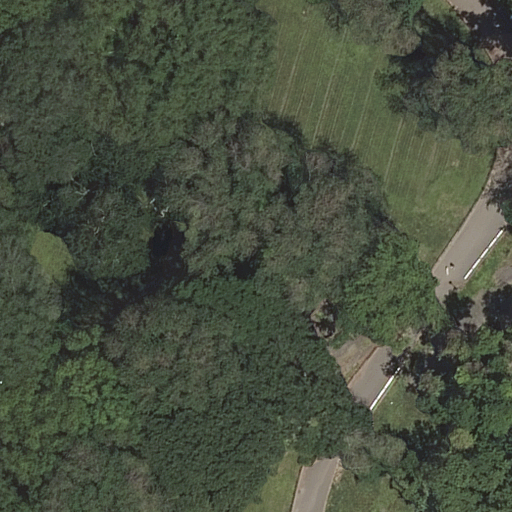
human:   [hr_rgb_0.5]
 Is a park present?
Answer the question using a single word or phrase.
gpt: yes

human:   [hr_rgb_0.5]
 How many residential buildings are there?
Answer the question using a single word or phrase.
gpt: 0

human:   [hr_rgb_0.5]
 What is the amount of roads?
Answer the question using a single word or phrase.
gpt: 1

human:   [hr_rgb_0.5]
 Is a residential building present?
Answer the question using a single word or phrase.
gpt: no

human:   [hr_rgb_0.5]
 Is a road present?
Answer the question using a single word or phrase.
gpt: yes

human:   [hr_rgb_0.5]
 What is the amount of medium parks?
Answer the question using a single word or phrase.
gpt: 0

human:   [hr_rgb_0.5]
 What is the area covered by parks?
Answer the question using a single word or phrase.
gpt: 10627m2

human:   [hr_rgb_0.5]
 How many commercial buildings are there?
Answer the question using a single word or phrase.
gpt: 0

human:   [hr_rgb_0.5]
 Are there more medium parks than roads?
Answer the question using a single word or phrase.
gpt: no

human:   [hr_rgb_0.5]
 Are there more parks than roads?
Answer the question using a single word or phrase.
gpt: no

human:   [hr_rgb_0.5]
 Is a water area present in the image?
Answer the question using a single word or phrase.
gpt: no

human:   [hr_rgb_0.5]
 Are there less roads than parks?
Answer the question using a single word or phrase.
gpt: no

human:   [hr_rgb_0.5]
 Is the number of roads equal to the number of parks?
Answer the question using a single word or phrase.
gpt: yes

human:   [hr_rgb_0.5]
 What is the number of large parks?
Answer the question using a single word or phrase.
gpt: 1

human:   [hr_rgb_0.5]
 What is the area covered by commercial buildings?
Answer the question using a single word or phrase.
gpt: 0m2

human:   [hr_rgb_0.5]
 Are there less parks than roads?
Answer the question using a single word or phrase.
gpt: no

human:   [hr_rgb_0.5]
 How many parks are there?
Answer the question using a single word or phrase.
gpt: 1

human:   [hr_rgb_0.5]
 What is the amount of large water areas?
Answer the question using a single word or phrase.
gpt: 0

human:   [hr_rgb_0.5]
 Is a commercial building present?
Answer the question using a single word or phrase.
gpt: no

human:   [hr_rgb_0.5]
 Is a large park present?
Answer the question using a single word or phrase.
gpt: yes

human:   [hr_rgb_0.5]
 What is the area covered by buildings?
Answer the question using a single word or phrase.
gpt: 0m2

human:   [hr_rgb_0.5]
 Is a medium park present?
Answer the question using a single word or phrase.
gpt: no

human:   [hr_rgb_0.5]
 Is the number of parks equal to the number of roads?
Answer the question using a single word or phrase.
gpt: yes

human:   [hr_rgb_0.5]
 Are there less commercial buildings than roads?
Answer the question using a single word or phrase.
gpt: yes

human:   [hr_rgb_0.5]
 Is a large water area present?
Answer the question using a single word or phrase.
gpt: no

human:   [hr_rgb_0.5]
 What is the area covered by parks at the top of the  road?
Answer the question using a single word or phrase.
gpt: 10627m2

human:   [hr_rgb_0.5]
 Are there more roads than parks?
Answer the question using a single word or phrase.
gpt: no

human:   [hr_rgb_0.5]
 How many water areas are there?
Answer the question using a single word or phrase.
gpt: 0

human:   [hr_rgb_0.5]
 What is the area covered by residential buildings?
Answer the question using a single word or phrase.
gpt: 0m2

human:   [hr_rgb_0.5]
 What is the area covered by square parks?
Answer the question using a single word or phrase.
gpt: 0m2

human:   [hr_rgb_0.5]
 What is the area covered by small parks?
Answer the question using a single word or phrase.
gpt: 0m2

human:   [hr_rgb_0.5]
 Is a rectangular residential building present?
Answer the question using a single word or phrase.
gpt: no

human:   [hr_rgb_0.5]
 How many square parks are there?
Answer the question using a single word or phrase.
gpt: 0

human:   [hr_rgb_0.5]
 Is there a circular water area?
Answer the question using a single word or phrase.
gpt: no

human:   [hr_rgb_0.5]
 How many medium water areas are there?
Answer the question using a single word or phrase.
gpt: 0

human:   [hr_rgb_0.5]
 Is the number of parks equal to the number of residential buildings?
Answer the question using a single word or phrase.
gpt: no

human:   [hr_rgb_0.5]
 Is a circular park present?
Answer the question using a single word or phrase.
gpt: no

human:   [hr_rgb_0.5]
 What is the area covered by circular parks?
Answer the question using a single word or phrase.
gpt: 0m2

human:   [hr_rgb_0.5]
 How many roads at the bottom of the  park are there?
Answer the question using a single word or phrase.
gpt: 1

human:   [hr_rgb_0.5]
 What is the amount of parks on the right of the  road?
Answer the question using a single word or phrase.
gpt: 0

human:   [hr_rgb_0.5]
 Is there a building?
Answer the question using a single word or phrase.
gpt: no

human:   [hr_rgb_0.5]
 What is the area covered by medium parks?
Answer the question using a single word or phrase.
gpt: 0m2

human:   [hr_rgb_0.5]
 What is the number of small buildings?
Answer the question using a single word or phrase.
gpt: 0

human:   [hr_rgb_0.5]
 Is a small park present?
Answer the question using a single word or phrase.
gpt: no

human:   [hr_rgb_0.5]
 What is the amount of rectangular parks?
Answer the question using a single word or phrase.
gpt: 1

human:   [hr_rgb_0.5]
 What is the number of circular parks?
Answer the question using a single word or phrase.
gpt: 0

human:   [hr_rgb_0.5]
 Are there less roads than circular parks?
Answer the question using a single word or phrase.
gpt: no

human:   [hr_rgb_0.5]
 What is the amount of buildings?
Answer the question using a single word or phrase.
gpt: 0

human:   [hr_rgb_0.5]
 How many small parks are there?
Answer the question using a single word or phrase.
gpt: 0

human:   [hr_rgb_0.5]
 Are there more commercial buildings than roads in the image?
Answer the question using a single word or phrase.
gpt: no

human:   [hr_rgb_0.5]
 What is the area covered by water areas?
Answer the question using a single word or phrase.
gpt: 0m2

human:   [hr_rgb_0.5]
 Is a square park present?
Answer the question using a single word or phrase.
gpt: no

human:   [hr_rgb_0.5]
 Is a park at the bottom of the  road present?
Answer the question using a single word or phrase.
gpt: no

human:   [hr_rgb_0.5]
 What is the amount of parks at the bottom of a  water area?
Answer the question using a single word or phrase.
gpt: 0

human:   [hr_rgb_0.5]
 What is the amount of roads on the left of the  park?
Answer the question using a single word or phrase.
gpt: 0

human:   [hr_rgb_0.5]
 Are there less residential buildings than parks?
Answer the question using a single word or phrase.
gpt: yes

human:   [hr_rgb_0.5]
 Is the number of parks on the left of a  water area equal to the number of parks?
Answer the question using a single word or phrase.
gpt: no

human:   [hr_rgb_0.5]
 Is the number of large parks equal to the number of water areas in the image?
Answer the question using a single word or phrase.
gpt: no

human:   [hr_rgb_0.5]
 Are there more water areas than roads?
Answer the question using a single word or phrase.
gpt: no

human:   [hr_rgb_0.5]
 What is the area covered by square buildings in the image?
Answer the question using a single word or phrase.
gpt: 0m2

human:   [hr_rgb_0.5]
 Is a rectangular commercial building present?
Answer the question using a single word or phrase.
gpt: no

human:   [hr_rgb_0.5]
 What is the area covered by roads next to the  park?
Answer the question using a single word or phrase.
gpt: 0m2

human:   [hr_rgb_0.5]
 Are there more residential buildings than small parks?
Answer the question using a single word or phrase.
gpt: no

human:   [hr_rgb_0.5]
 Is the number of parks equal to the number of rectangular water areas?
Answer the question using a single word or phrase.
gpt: no